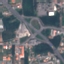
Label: Highway